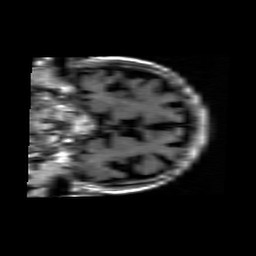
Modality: FLAIR
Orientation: coronal
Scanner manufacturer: ge
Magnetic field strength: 1.5 T
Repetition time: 2.201 s
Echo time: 0.03492 s